Question: my interface is like in the picture

I want the value of the reduction field changes when the value of the inputNumberSlider changes.
'''
<rich:inputNumberSlider id="slider"
rendered="#{bean.showReductionForm}"
value="#{bean.reduction}"
showArrows="true"
width="220"/>
<a4j:support event="onchange" reRender="datatableId"
ajaxSingle="true"
actionListener="#{bean.appRed}" />
'''
any help plz
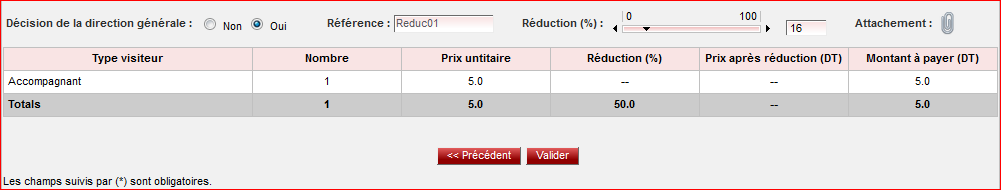
Answer: You should put 'a4j:support' as a child of 'rich:inputNumberSlider' in order to make it work.
Also for performance and usability reasons I would consider using 'ignoreDupResponses' and 'requestDelay' attributes (<URL>:
'''
<rich:inputNumberSlider id="slider"
rendered="#{bean.showReductionForm}"
value="#{bean.reduction}"
showArrows="true"
width="220">
<a4j:support event="onchange" reRender="datatableId"
ajaxSingle="true"
actionListener="#{bean.appRed}"
ignoreDupResponses="true"
requestDelay="300"/>
</rich:inputNumberSlider>
'''